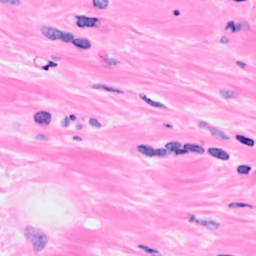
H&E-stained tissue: Breast